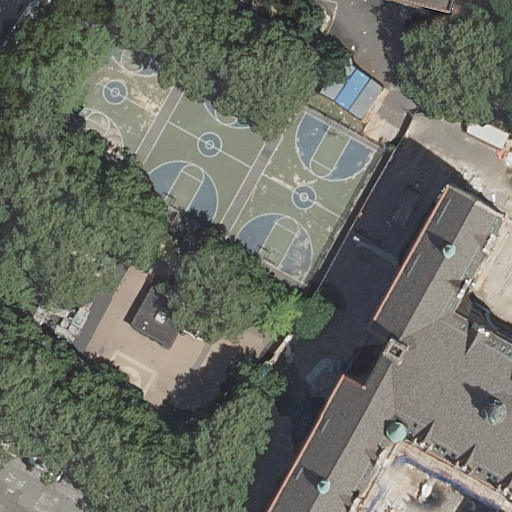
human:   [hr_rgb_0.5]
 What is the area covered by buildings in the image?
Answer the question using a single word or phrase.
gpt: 434m2

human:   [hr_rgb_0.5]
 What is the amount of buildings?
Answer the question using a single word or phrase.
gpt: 3

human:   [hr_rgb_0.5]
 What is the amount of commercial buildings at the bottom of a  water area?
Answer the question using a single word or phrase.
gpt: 0

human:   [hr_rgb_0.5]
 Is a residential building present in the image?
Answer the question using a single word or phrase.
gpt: yes

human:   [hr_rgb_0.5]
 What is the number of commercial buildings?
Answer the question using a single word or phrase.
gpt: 0

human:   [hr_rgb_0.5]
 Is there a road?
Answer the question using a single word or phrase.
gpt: yes

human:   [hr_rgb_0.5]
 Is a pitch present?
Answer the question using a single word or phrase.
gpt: yes

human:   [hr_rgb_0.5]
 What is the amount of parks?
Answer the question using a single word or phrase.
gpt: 1

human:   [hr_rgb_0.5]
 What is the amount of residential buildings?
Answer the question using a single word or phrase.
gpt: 3

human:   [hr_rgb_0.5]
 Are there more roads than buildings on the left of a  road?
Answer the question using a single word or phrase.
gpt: yes

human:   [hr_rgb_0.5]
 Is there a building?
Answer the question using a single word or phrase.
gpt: yes

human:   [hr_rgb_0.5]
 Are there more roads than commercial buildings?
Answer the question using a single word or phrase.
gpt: yes

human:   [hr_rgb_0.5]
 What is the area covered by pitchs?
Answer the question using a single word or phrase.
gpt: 1898m2

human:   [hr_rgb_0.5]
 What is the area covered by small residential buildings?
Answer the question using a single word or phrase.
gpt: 138m2

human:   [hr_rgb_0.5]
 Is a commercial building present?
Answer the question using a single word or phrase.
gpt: no

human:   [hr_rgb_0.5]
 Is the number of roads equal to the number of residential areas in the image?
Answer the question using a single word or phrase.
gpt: no

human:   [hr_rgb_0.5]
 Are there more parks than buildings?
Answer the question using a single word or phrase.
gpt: no

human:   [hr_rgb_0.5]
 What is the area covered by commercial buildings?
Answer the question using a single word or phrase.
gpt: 0m2

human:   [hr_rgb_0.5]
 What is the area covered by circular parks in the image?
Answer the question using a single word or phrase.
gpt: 0m2

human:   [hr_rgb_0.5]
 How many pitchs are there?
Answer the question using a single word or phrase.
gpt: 3

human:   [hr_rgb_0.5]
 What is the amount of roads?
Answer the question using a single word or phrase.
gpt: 3

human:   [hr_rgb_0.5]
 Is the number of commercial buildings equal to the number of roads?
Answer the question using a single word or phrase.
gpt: no

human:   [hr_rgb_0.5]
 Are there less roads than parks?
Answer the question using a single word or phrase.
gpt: no

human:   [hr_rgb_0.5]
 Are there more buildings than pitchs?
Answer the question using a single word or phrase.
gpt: no

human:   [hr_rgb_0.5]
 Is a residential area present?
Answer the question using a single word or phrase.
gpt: yes

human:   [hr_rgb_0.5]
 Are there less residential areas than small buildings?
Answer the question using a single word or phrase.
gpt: yes

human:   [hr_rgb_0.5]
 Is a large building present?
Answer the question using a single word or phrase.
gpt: no

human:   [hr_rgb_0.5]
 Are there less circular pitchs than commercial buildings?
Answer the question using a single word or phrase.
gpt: no

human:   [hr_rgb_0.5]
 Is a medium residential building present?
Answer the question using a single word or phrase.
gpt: yes

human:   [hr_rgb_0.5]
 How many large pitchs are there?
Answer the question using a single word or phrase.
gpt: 3

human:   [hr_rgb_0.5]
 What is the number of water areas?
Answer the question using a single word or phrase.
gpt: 0

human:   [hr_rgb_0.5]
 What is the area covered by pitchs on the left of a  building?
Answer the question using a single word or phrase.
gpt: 1898m2

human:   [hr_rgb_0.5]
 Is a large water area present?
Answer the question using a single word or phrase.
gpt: no

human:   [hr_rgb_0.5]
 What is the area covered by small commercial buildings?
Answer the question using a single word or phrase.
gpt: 0m2

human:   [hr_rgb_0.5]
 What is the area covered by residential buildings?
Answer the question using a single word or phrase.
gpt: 434m2

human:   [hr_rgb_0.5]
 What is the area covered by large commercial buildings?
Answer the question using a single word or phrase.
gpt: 0m2

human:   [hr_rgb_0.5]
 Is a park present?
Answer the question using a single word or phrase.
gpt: yes

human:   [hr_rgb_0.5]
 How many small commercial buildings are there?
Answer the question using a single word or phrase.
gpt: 0

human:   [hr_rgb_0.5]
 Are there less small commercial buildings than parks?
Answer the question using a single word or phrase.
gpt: yes

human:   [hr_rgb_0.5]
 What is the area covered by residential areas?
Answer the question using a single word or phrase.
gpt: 3538m2

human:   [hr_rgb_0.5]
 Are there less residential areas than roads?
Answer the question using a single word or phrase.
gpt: yes

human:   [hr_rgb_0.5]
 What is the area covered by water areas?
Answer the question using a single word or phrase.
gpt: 0m2

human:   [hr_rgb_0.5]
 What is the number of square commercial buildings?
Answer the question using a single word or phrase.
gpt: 0

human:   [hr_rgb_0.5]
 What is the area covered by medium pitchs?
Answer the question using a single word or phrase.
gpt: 0m2

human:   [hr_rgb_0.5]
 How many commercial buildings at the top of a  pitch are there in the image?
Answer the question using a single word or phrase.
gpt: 0

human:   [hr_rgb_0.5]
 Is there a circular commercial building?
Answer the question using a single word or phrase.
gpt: no

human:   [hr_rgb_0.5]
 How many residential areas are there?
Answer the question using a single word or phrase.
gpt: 1

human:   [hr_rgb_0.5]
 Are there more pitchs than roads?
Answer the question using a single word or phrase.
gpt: no

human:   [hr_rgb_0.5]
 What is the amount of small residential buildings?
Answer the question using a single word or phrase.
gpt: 2

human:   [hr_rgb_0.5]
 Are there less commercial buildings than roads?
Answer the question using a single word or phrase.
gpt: yes

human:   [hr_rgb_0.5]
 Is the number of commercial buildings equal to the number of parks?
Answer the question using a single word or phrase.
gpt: no

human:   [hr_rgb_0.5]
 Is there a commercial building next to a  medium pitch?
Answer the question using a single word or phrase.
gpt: no

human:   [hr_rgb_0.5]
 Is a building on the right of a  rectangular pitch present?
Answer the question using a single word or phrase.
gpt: yes

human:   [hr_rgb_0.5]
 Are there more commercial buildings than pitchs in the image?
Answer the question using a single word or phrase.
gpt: no

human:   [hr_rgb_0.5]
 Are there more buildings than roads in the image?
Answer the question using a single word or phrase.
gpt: no

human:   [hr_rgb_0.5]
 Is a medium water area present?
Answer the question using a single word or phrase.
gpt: no

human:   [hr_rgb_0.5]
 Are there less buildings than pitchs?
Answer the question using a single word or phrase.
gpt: no

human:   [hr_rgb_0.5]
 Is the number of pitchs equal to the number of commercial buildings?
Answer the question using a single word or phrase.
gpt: no

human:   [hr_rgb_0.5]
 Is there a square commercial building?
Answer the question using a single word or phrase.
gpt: no

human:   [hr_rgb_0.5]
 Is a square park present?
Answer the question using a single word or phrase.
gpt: no

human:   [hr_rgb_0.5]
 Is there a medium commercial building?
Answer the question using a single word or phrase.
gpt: no

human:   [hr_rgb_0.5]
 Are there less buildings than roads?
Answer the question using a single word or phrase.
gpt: no

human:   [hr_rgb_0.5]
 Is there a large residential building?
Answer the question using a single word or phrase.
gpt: no

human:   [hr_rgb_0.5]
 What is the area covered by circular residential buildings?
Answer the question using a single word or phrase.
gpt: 0m2